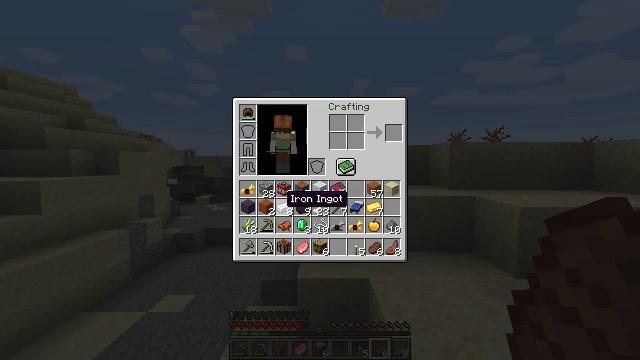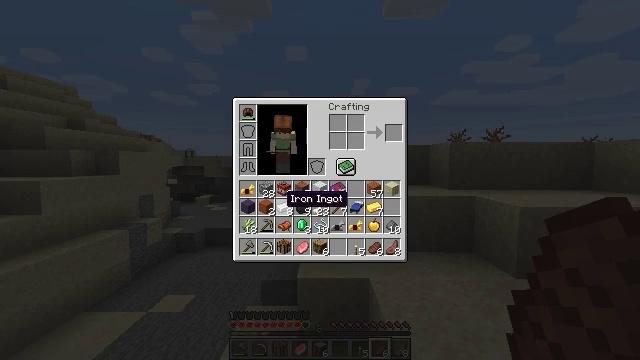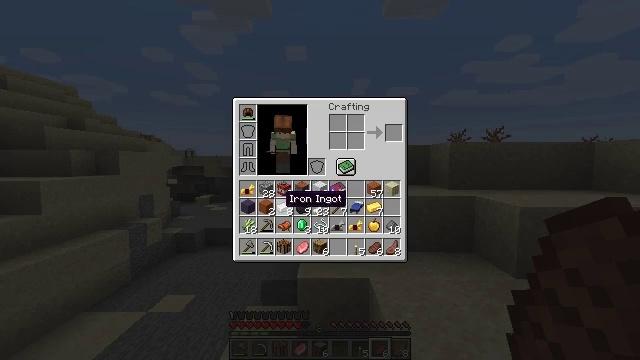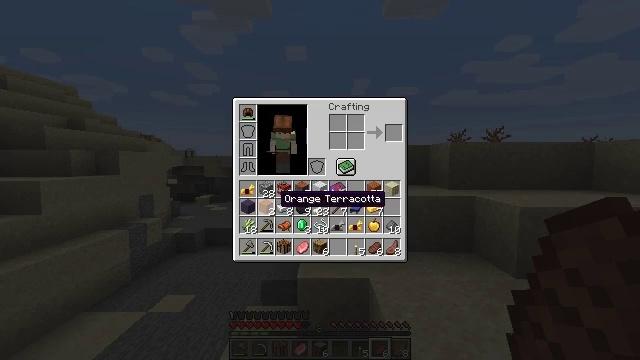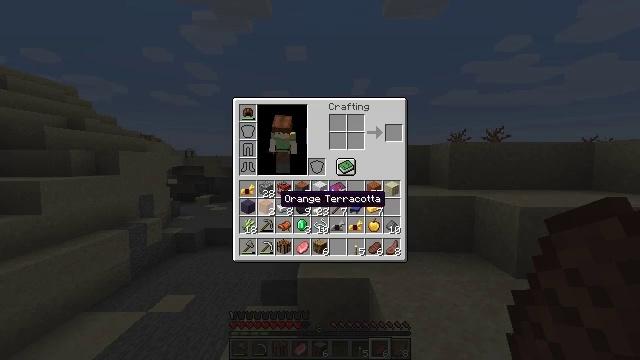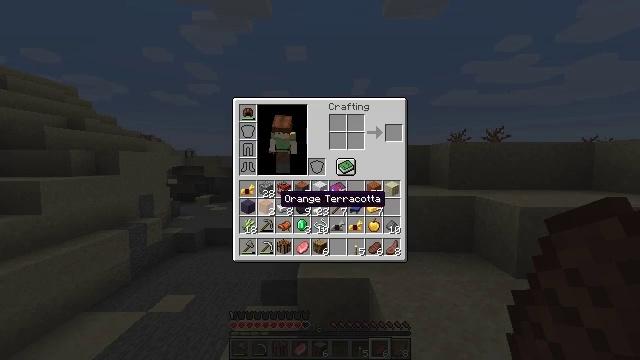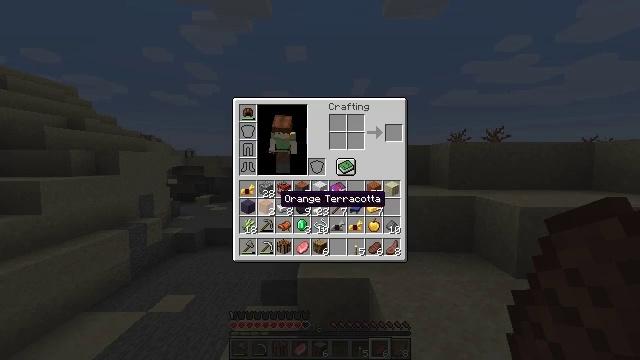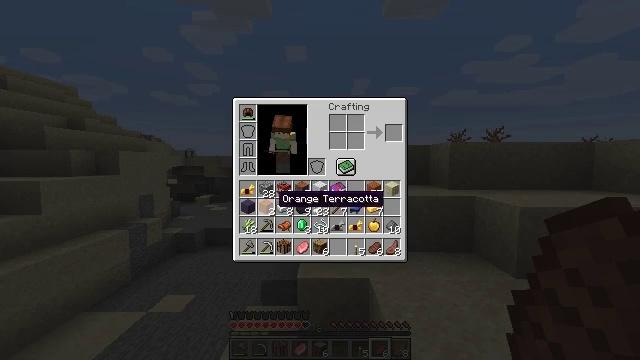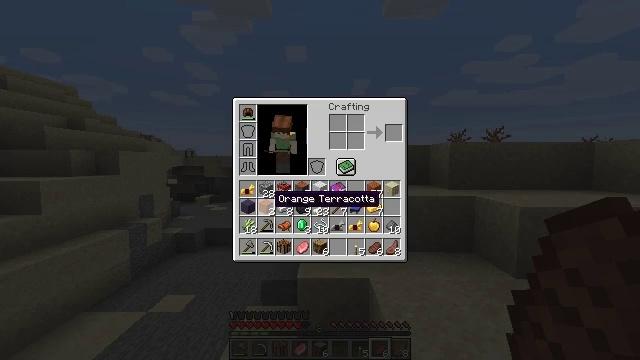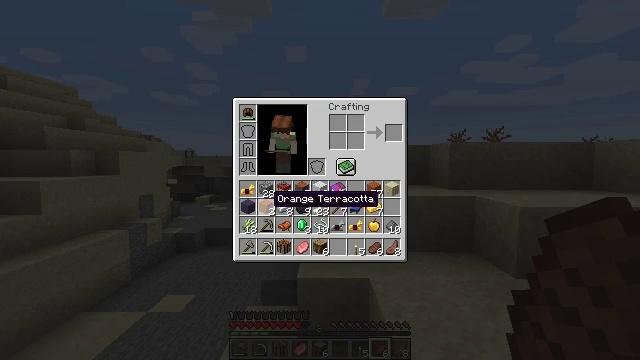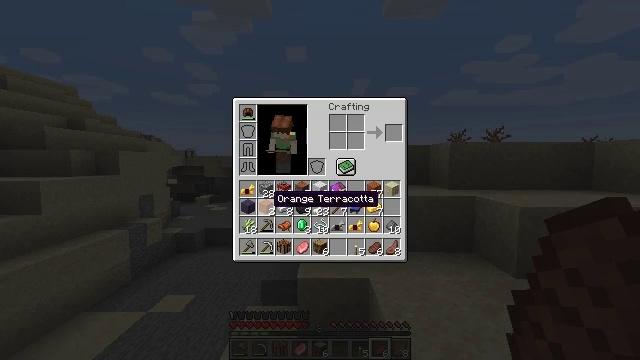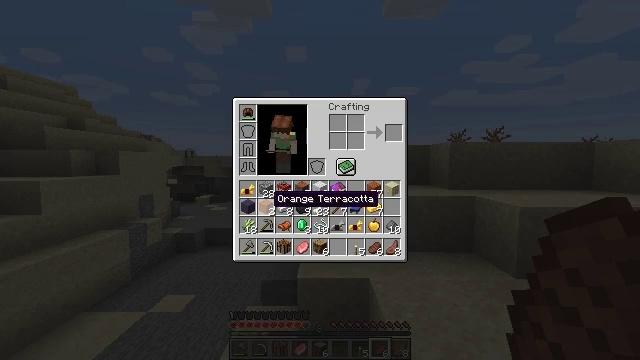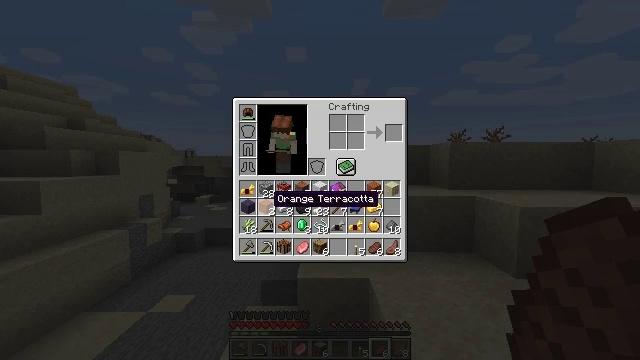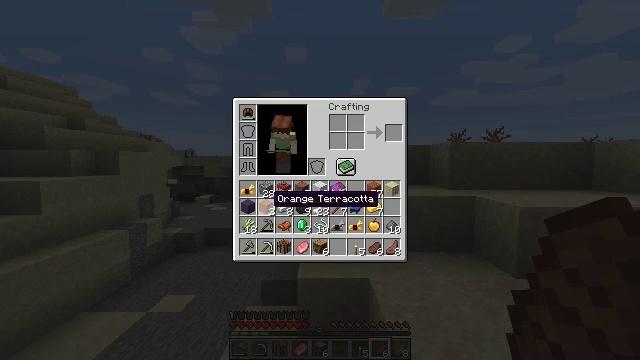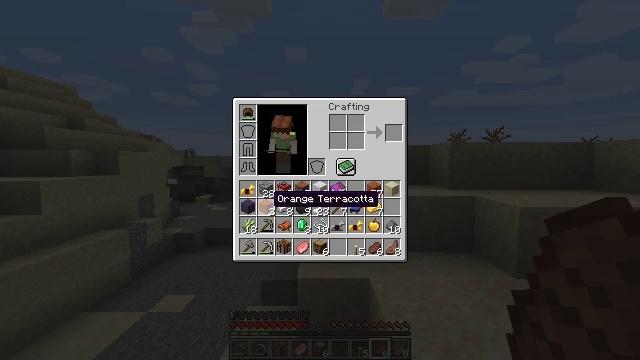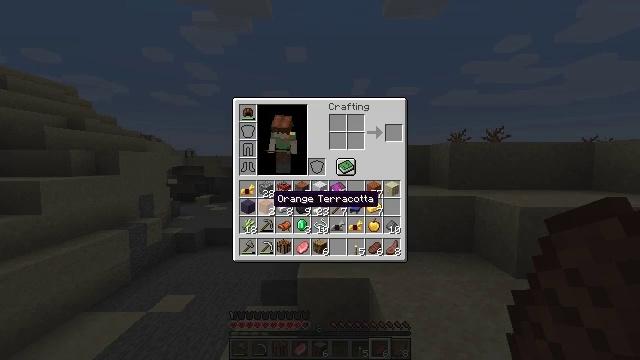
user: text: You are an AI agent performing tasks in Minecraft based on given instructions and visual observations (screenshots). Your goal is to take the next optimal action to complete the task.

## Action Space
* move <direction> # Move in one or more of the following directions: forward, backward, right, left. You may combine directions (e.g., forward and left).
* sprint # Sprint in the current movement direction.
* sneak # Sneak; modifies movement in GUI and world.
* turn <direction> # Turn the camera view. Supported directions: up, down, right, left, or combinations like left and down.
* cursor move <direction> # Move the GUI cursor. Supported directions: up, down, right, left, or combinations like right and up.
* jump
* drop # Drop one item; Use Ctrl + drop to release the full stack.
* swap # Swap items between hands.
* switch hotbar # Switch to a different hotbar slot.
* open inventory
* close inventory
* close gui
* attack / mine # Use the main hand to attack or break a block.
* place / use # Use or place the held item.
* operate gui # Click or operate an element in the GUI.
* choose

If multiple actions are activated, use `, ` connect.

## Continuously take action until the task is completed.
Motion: motion action
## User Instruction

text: Drop a orange terracotta.
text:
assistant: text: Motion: no_op
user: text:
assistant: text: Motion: no_op
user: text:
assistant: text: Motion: no_op
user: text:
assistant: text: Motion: no_op
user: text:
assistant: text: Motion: no_op
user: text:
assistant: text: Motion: no_op
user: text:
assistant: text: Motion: no_op
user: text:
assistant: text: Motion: no_op
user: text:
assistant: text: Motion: no_op
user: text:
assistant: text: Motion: no_op
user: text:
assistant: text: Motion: no_op
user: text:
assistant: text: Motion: no_op
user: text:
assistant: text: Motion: no_op
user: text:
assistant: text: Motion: no_op
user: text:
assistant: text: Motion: no_op
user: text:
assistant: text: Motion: no_op
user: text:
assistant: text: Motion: no_op
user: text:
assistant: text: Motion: no_op
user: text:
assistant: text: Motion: no_op
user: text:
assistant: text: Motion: no_op
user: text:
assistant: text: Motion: no_op
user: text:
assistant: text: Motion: no_op
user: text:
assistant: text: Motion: no_op
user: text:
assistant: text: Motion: operate gui
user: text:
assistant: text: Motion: operate gui
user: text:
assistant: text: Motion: operate gui
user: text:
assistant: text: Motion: cursor move left
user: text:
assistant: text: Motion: cursor move left
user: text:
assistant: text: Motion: operate gui
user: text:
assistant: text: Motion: operate gui